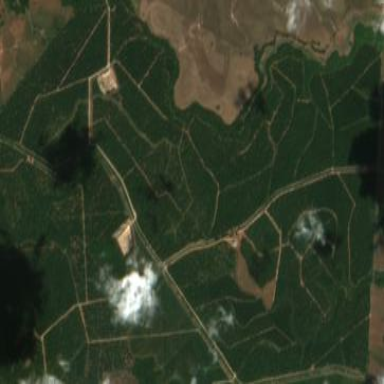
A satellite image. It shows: Orchard with oil palms trees.